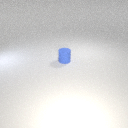
small blue rubber cylinder